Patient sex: M
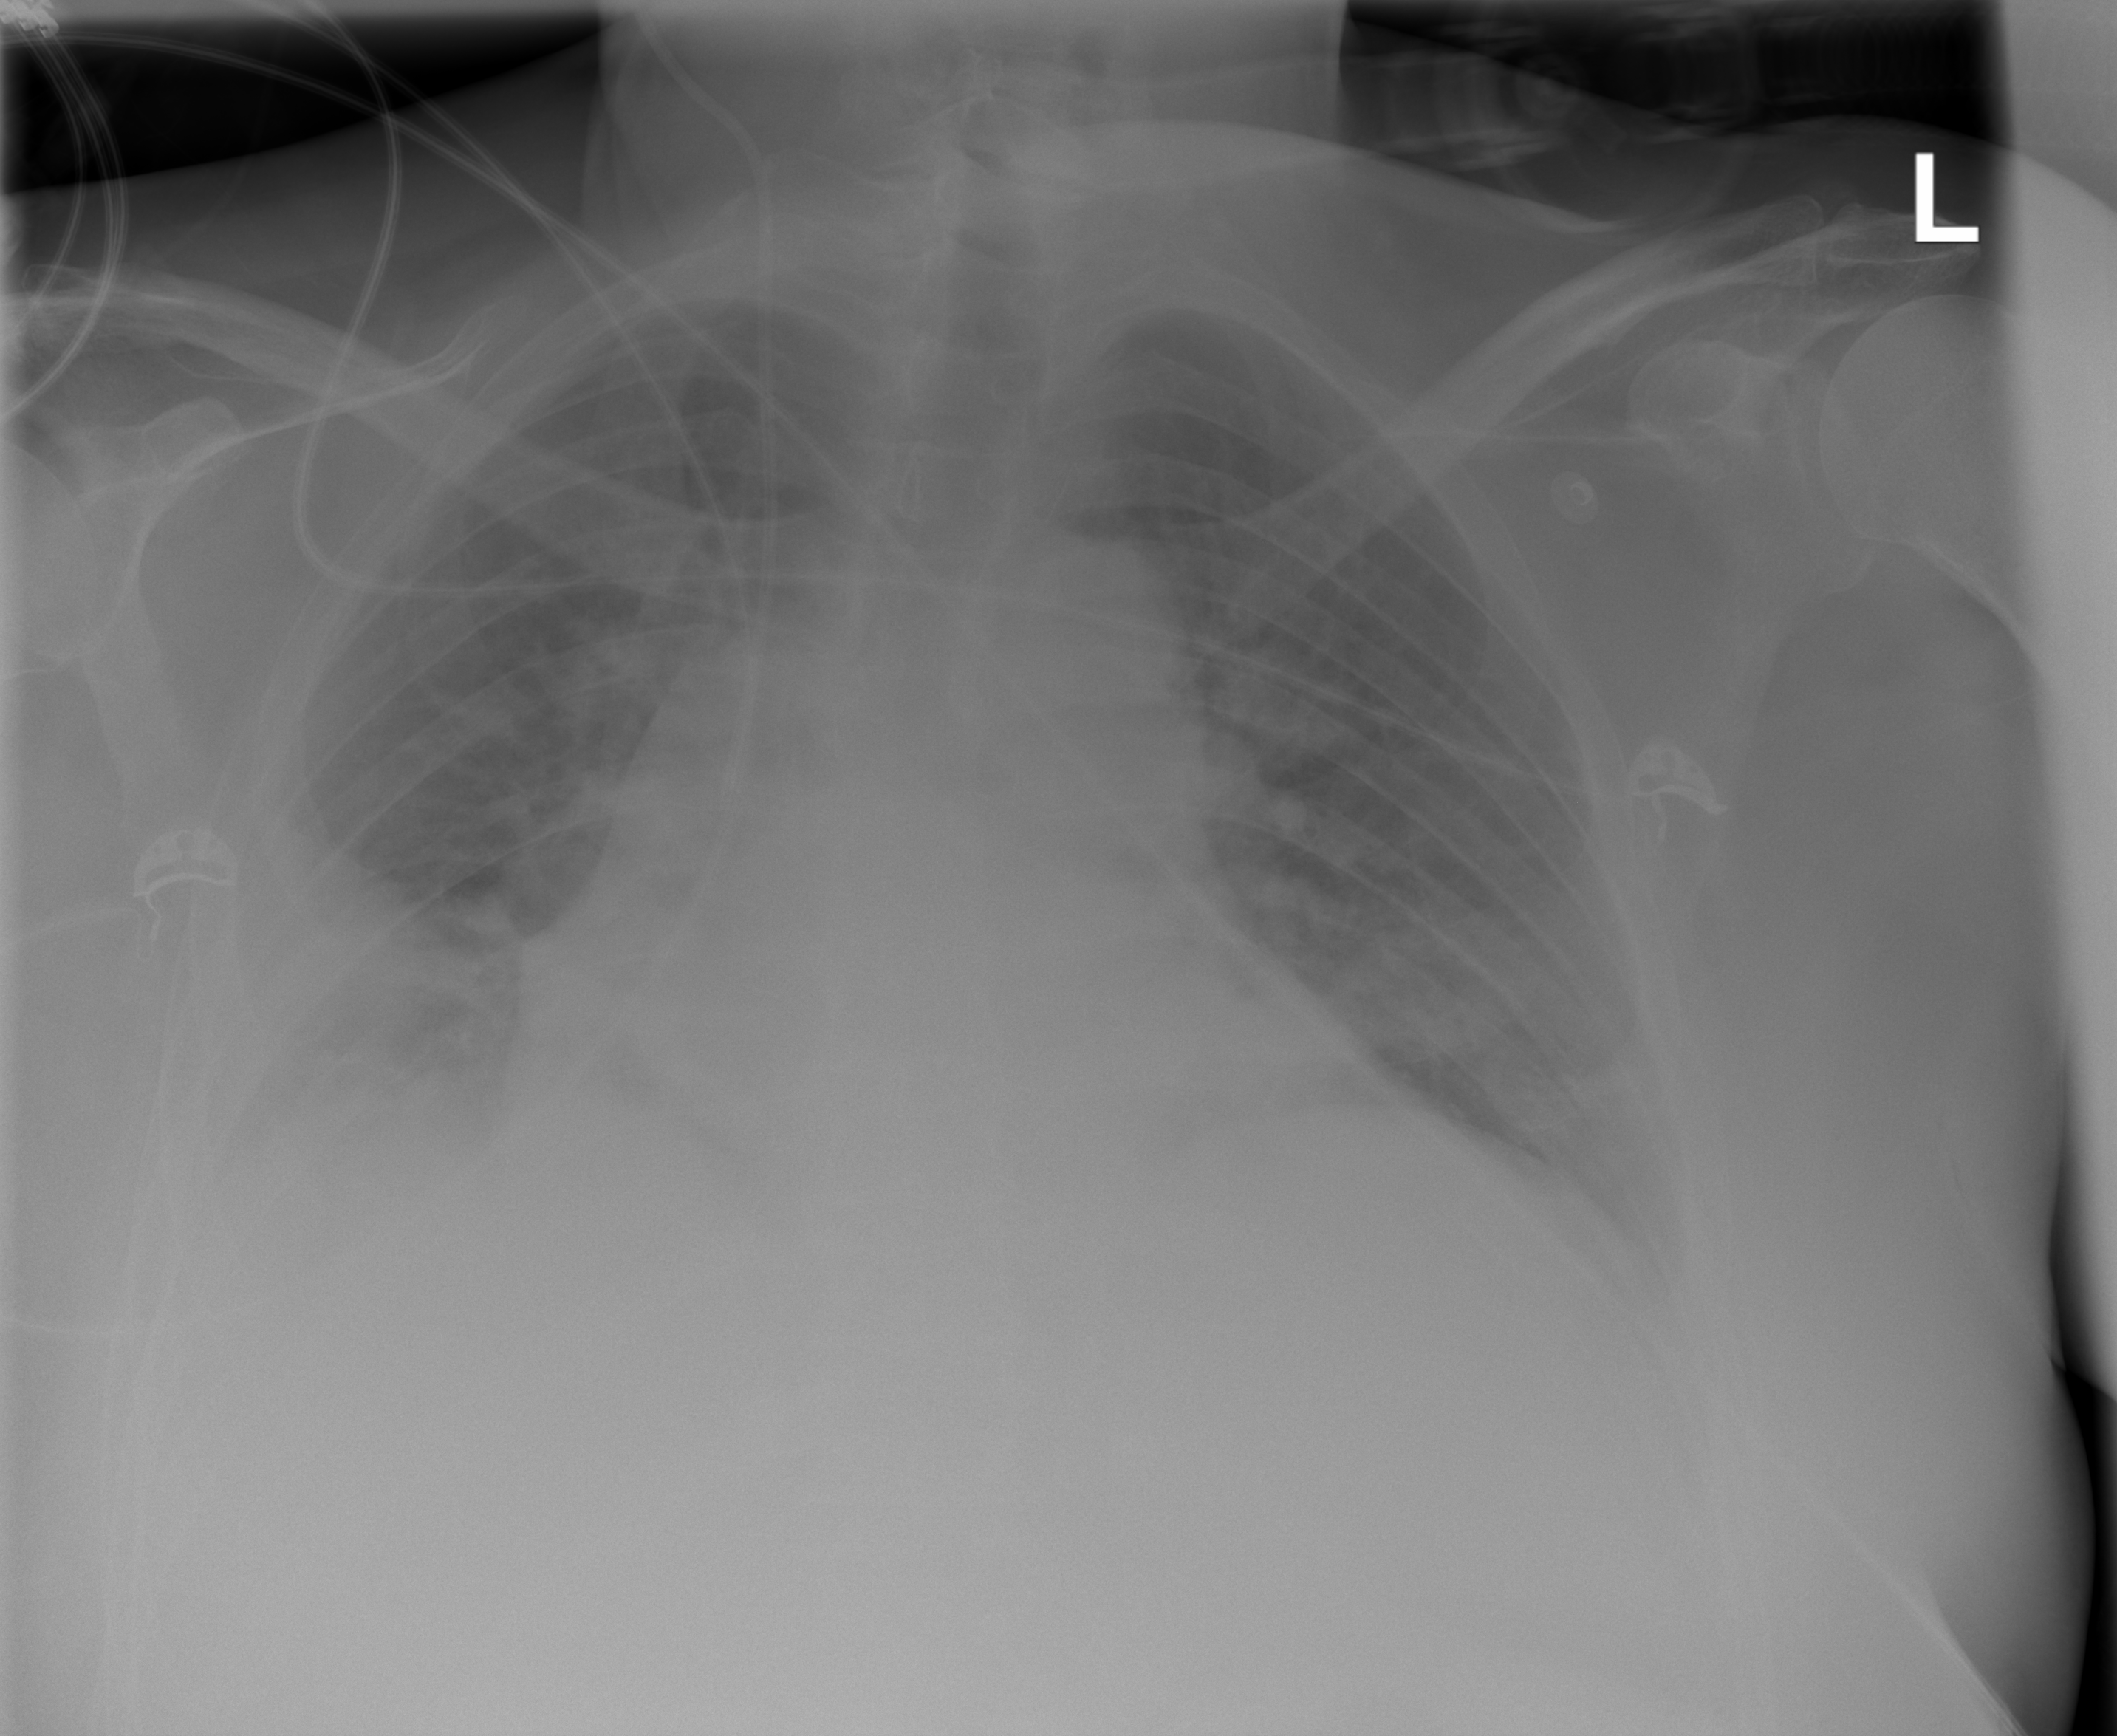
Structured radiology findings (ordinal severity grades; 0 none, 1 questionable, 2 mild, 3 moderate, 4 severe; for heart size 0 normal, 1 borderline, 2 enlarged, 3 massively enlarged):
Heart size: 3
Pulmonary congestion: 3
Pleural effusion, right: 3
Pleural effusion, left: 2
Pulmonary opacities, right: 2
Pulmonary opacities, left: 2
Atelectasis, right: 3
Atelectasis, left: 2